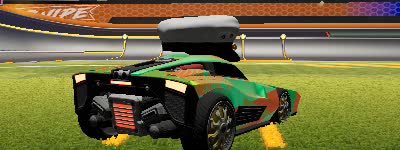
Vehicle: breakout